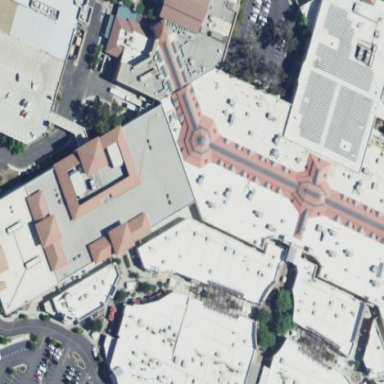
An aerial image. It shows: Retail area consisting of mall.